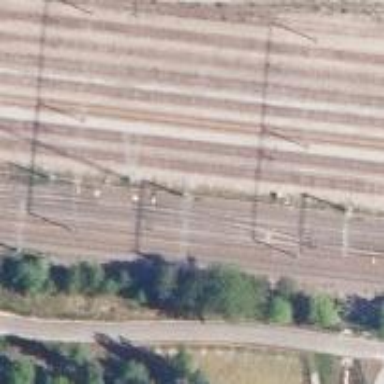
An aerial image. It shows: Railway with continuous electrified contact lines.